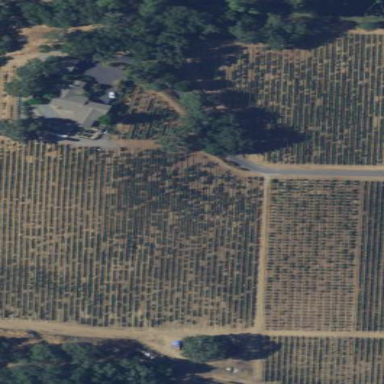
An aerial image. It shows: Vineyard with grape crops.